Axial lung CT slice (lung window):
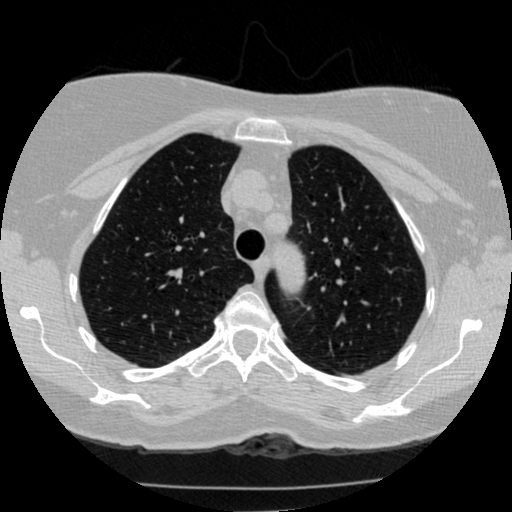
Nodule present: no